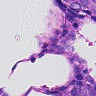
Metastatic tissue present: yes